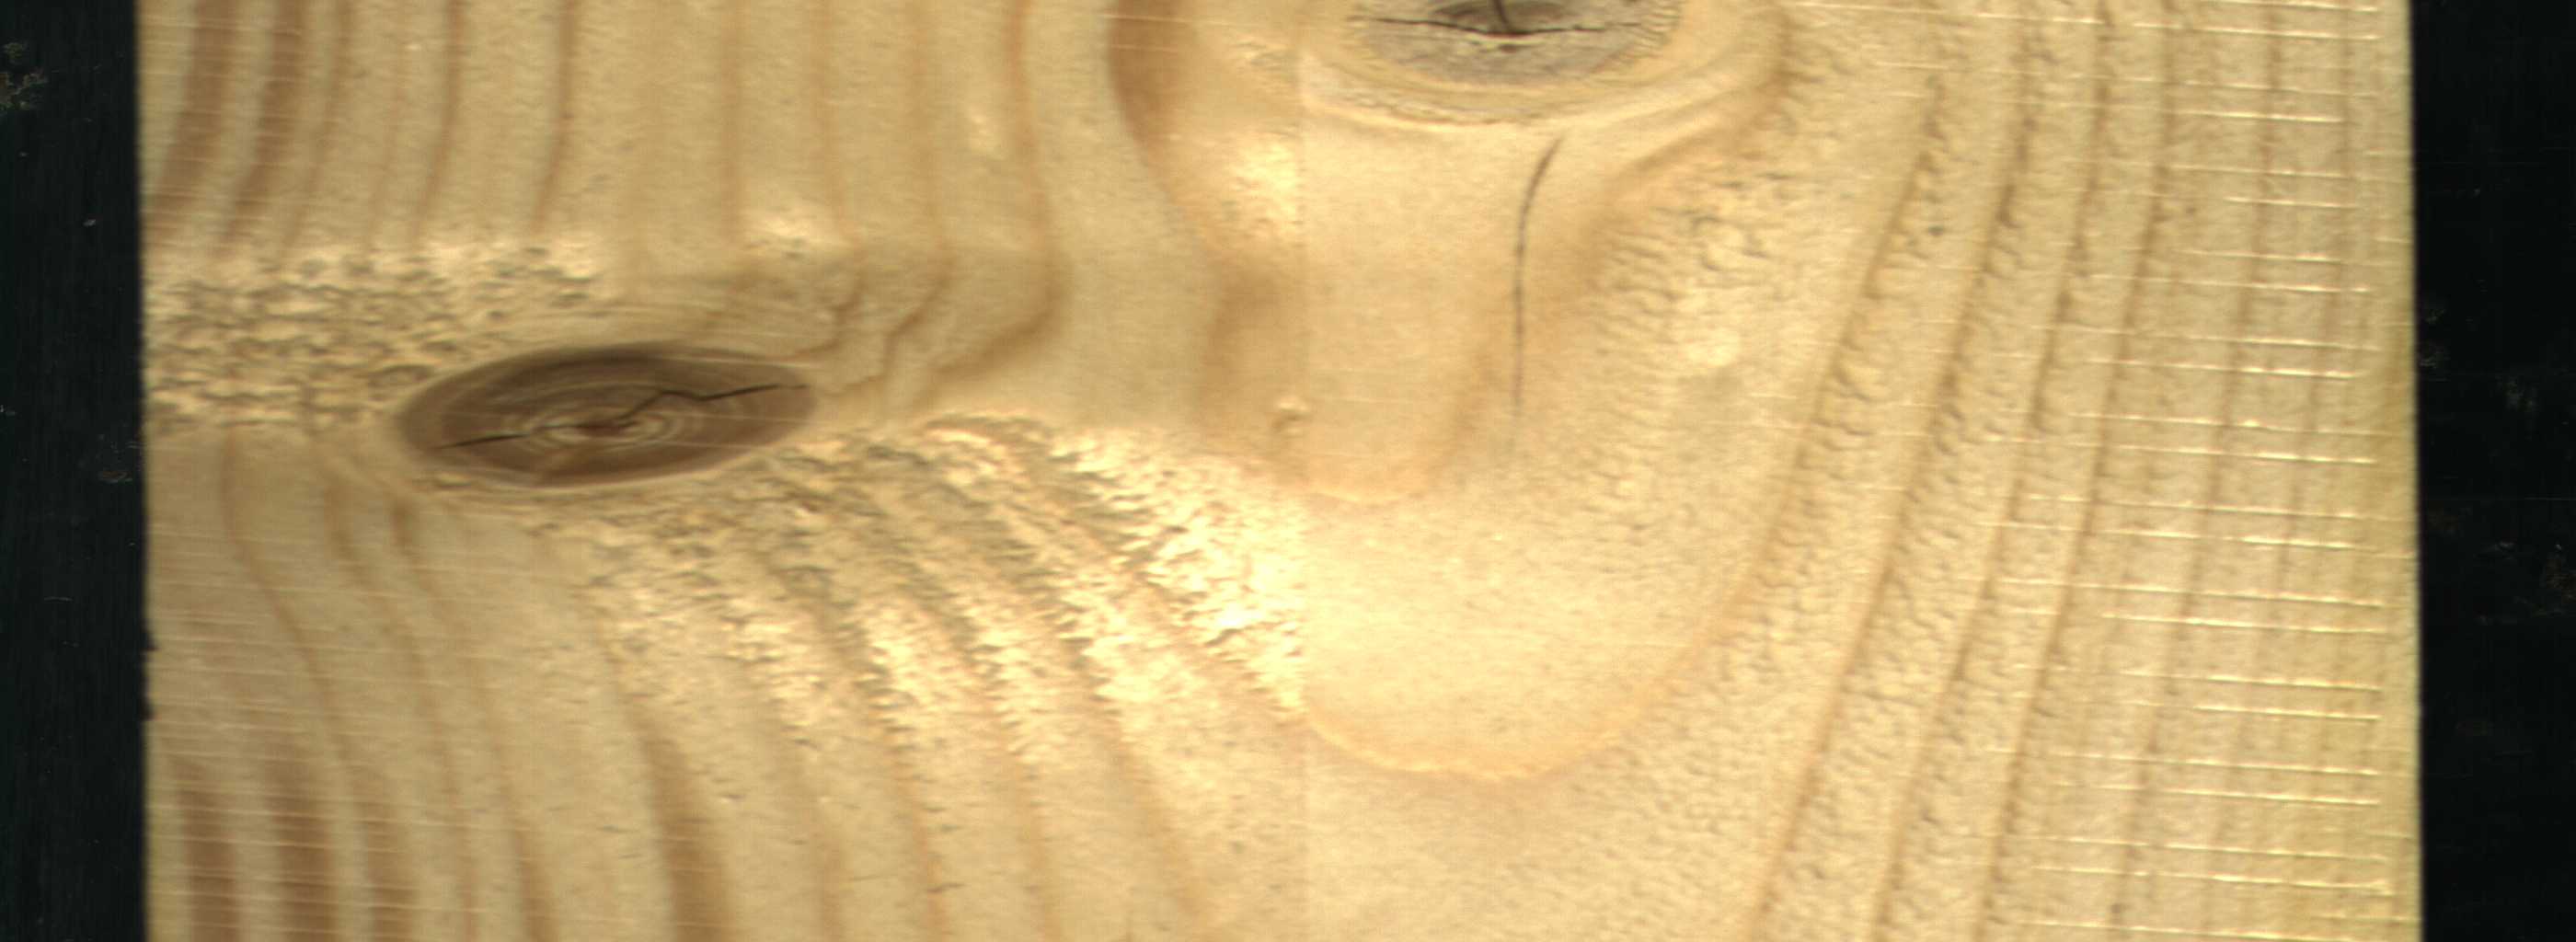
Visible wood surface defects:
Crack
knot_with_crack
knot_with_crack